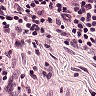
Metastatic tissue present: no